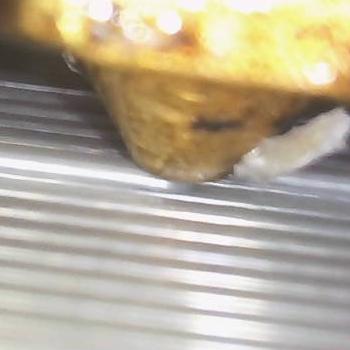
Flow rate: 144%